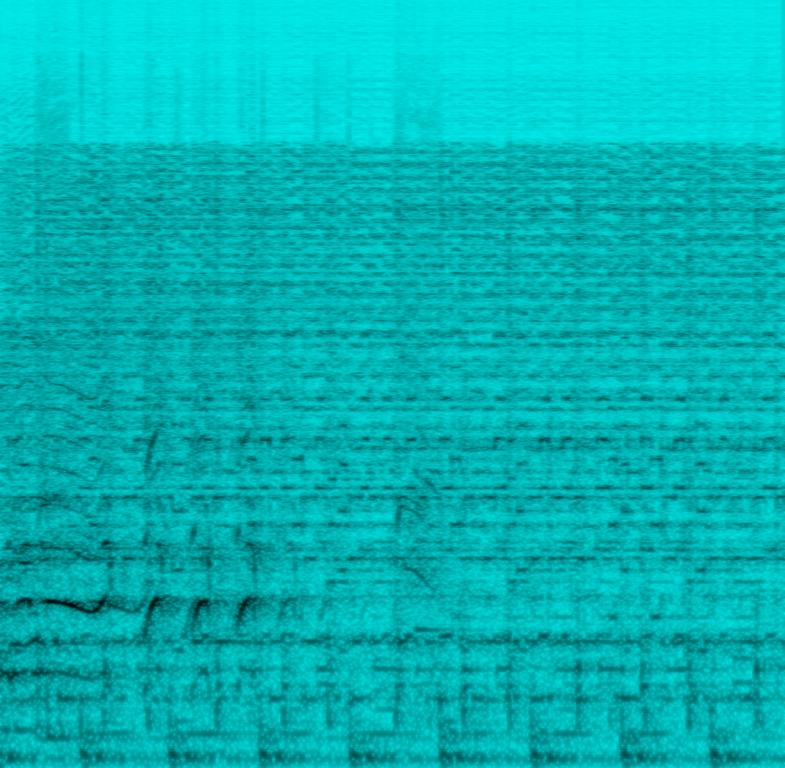
The low quality recording features a folk song that consists of an echoing male chant over punchy kick and snare hits, wooden percussion, addictive strings and brass melodies and simple bass. It sounds traditional, addictive, passionate and energetic. The recording is noisy and in mono.